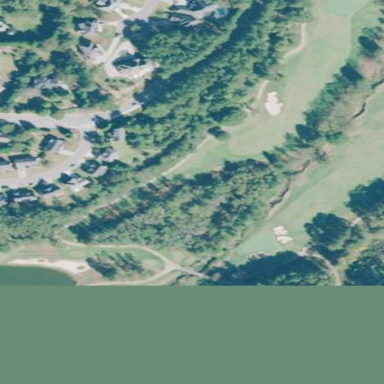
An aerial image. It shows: Grassy area designated as golf fairway.